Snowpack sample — Buffalo Mountain, Silverthorne, Colorado, USA (2/22/26, 2:02 PM MST)
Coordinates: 39.622, -106.113
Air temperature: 33 °F
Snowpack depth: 63 cm
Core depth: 50 cm
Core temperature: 26.6 °F
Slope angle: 11°, slope face: 116°
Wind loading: low
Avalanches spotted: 0
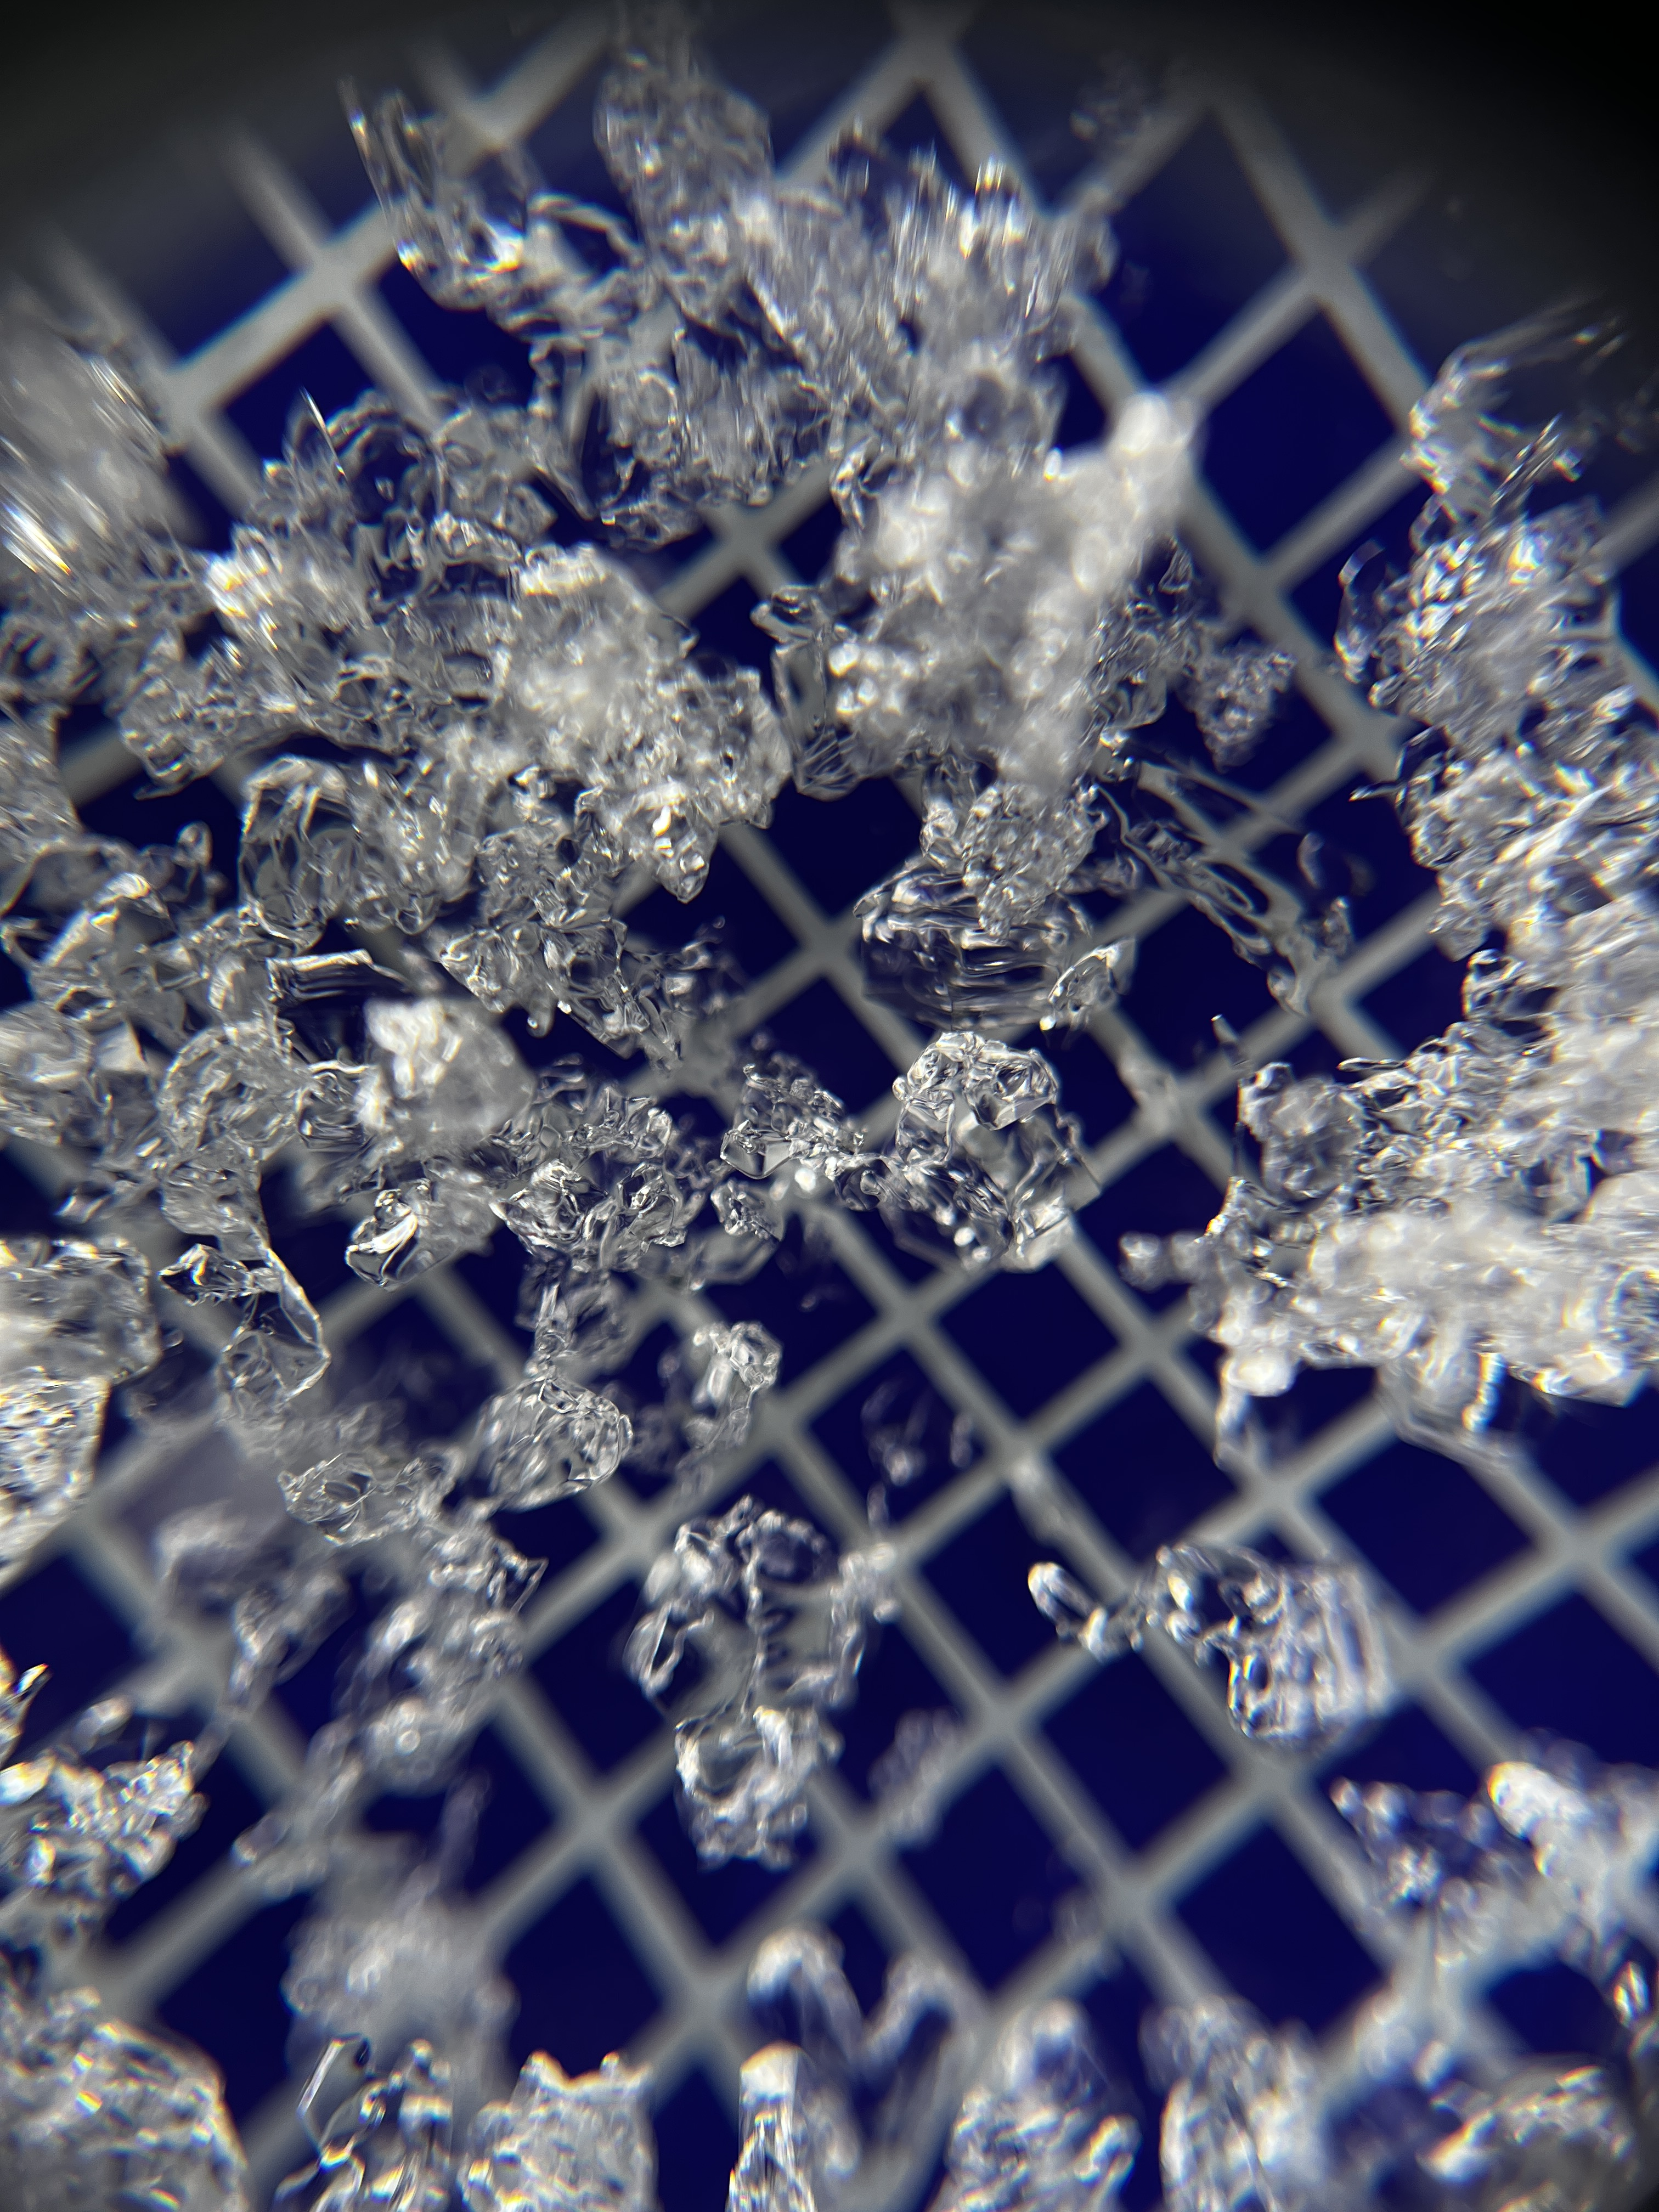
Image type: magnified_profile
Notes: In a firebreak similar to site 1, minimal wind loading with no spotted avalanches (not many faces in view though)